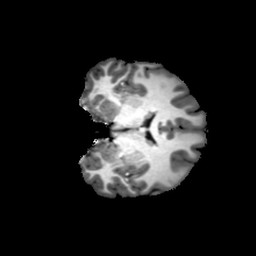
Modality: T1w
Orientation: coronal
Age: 19
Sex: female
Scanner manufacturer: philips
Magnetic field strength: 3 T
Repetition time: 0.0082 s
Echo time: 0.0037 s